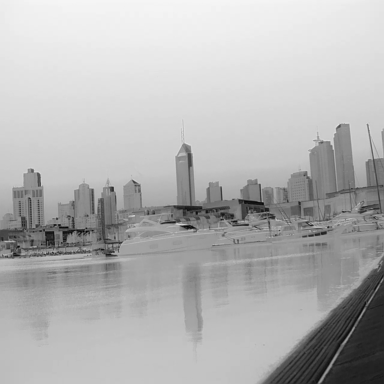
There are three canoes in the infrared image.